Question: I am new to python and Azure function and facing a strange issue. When I comment or write a "for" loop outside of Azure function's "main" method, it looks to be working and color also gets changed.
But inside "main" function its not working. Here is the sample:
Please see the image attached.
In line number 10 and 11, the comment and for loop looks to be working and text colors are also changed.
In line number 17 and 20, the comment is not working and color is also not changed. Second for loop is added just to show color is not changing.
Any help will be great full. I am using VS Code and calling this Azure function via logic app.
'''
#global shiftDate
for x in y:
def main(req: func.HttpRequest) -> func.HttpResponse:
shiftDate = date.today()
shiftDate = str(shiftDate.day) + '-' + str(shiftDate.strftime('%b')) + '-' + str
(shiftDate.strftime('%y'))
#headers = {'Content-Type' : 'application/json'}
reqbody = req.get_body()
samplelist = ['Fruits','Vegetables','Milk']
for item in samplelis:
return func.HttpResponse(body = str(reqbody))
'''

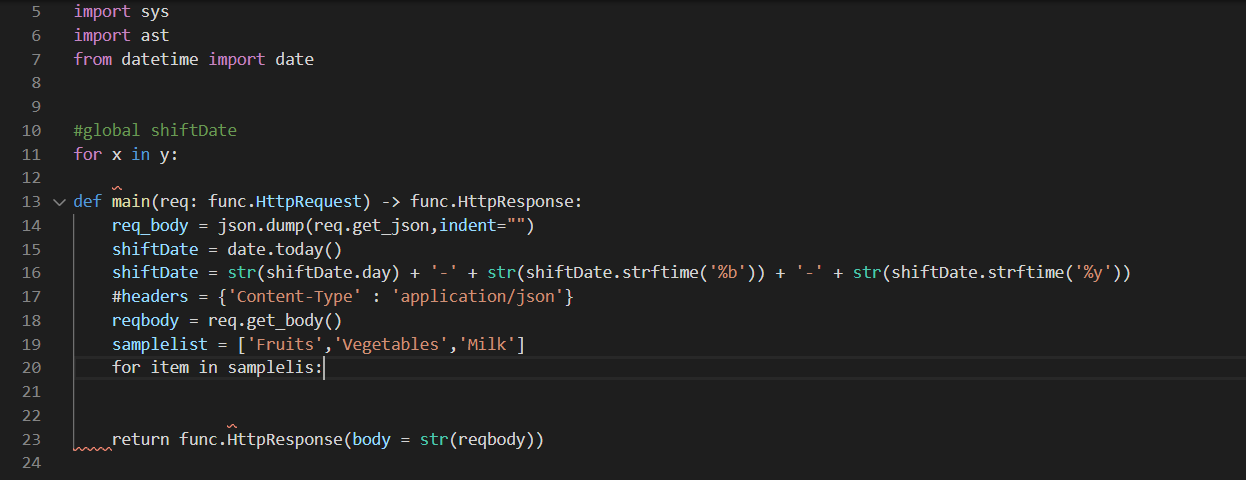
Answer: I got the answer by checking the sample python code for Azure functions here:
<URL>
Even in the sample function the color was not changed and it was working fine. Not sure why.
I modified my code and got the expected results. Note : Still the color for "for" loop and comments not working in the "main" function.